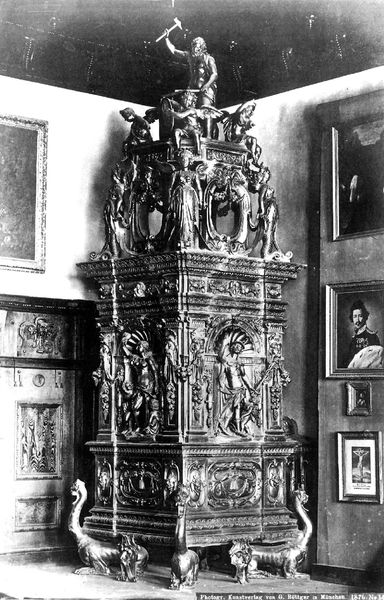
Titel: Rathaus in Augsburg
Künstler: Elias Holl
Standort: Augsburg, Maximilianstraße (EU - D - B)
Schlagwörter: gemälde, mann, weiß, menschen, grau, raum, schwarz, zimmer, schloss, tiere, wand, hals, gold, decke, kamin, ofen, engel, statue, relief, bilder, figuren, metall, foto, fotografie, schwarz weiss, verziert, skulpturen, hammer, fabel, wesen, fabelwesen, alegorie, kachelofen, schmied, hephaistos